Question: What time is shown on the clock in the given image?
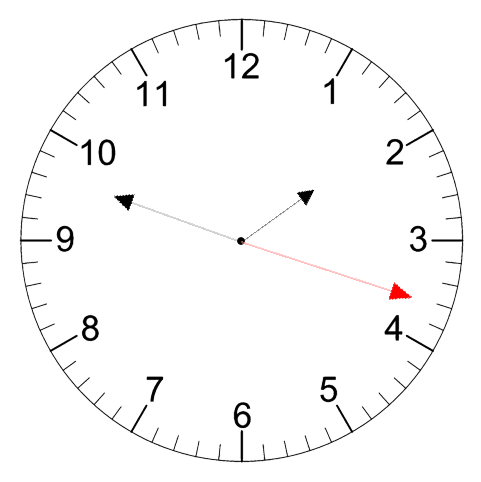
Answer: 01:48:18